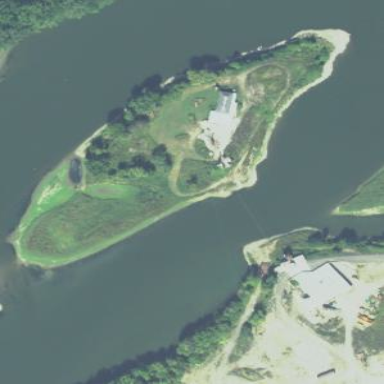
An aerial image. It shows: Islet.